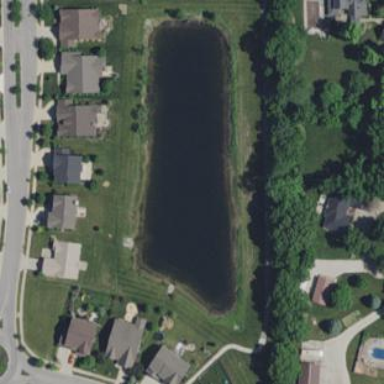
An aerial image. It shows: Pond surrounded by natural water.